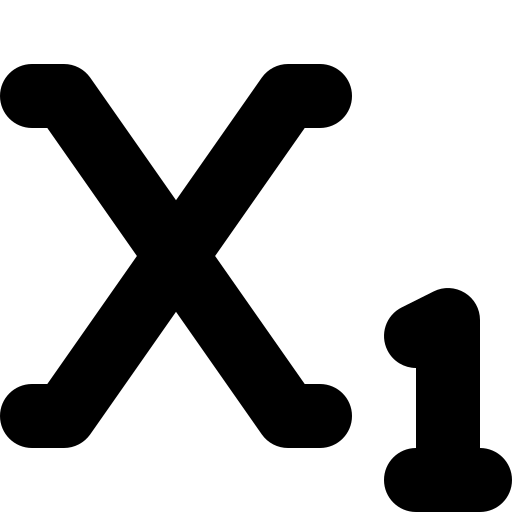
Tags: icon, FontAwesome, fa-icon, solid, subscript